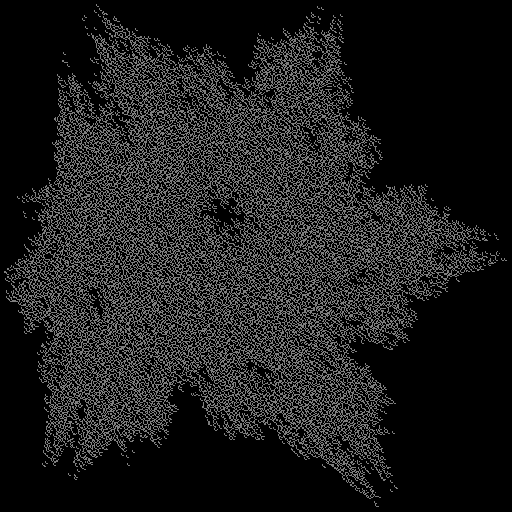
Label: bedder